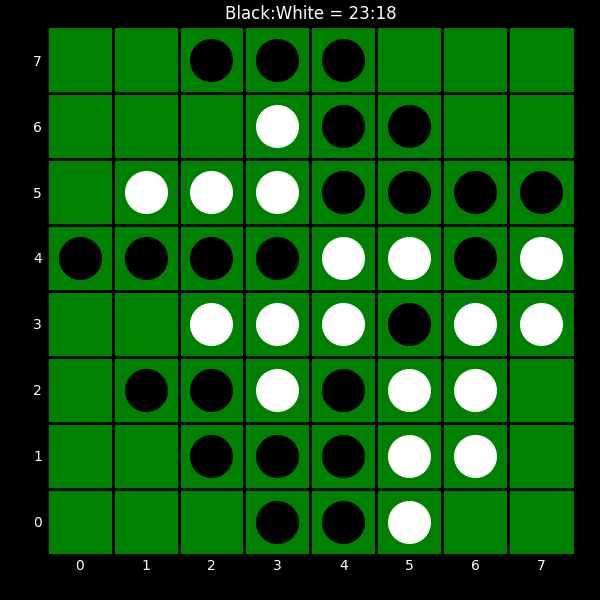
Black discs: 23
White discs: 18